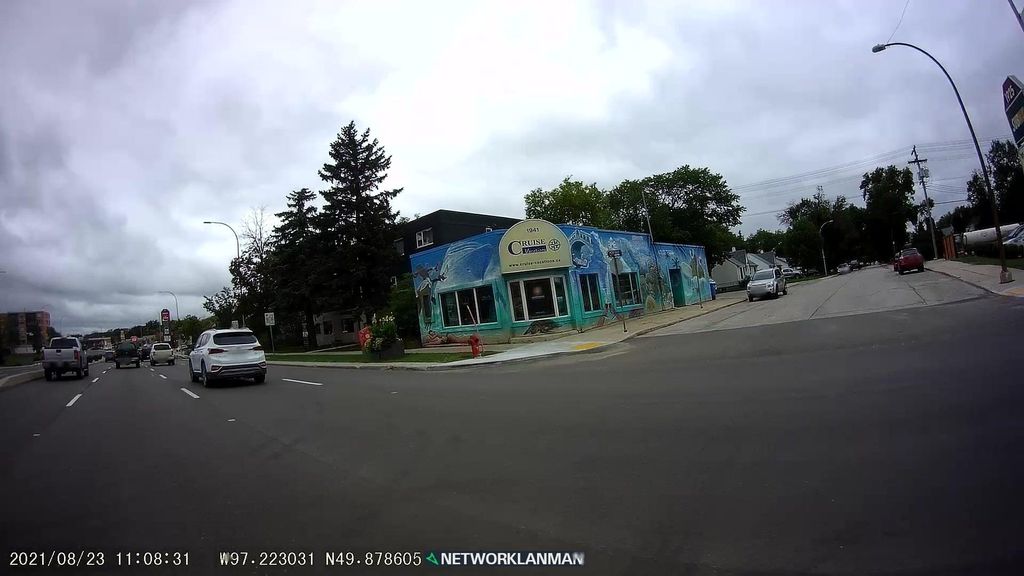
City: winnipeg